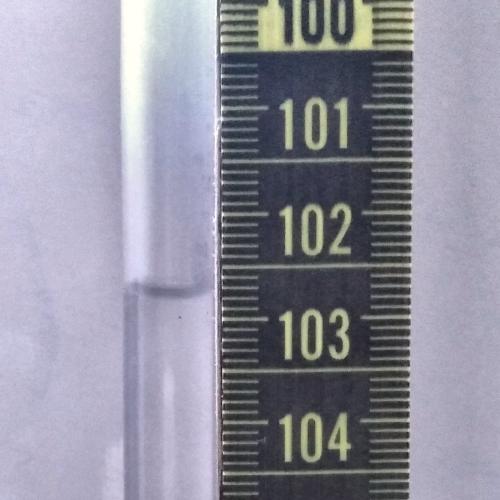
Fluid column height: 102.7 cm